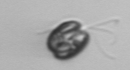
Label: Pyramimonas_longicauda